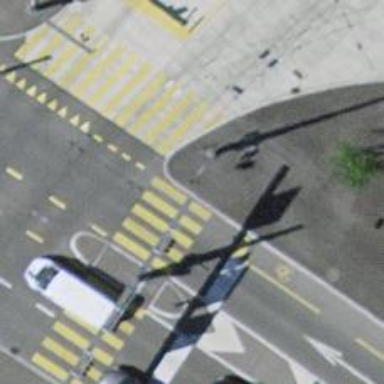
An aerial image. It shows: Kerb barrier.